Platform: macOS
Application: Arc Browser
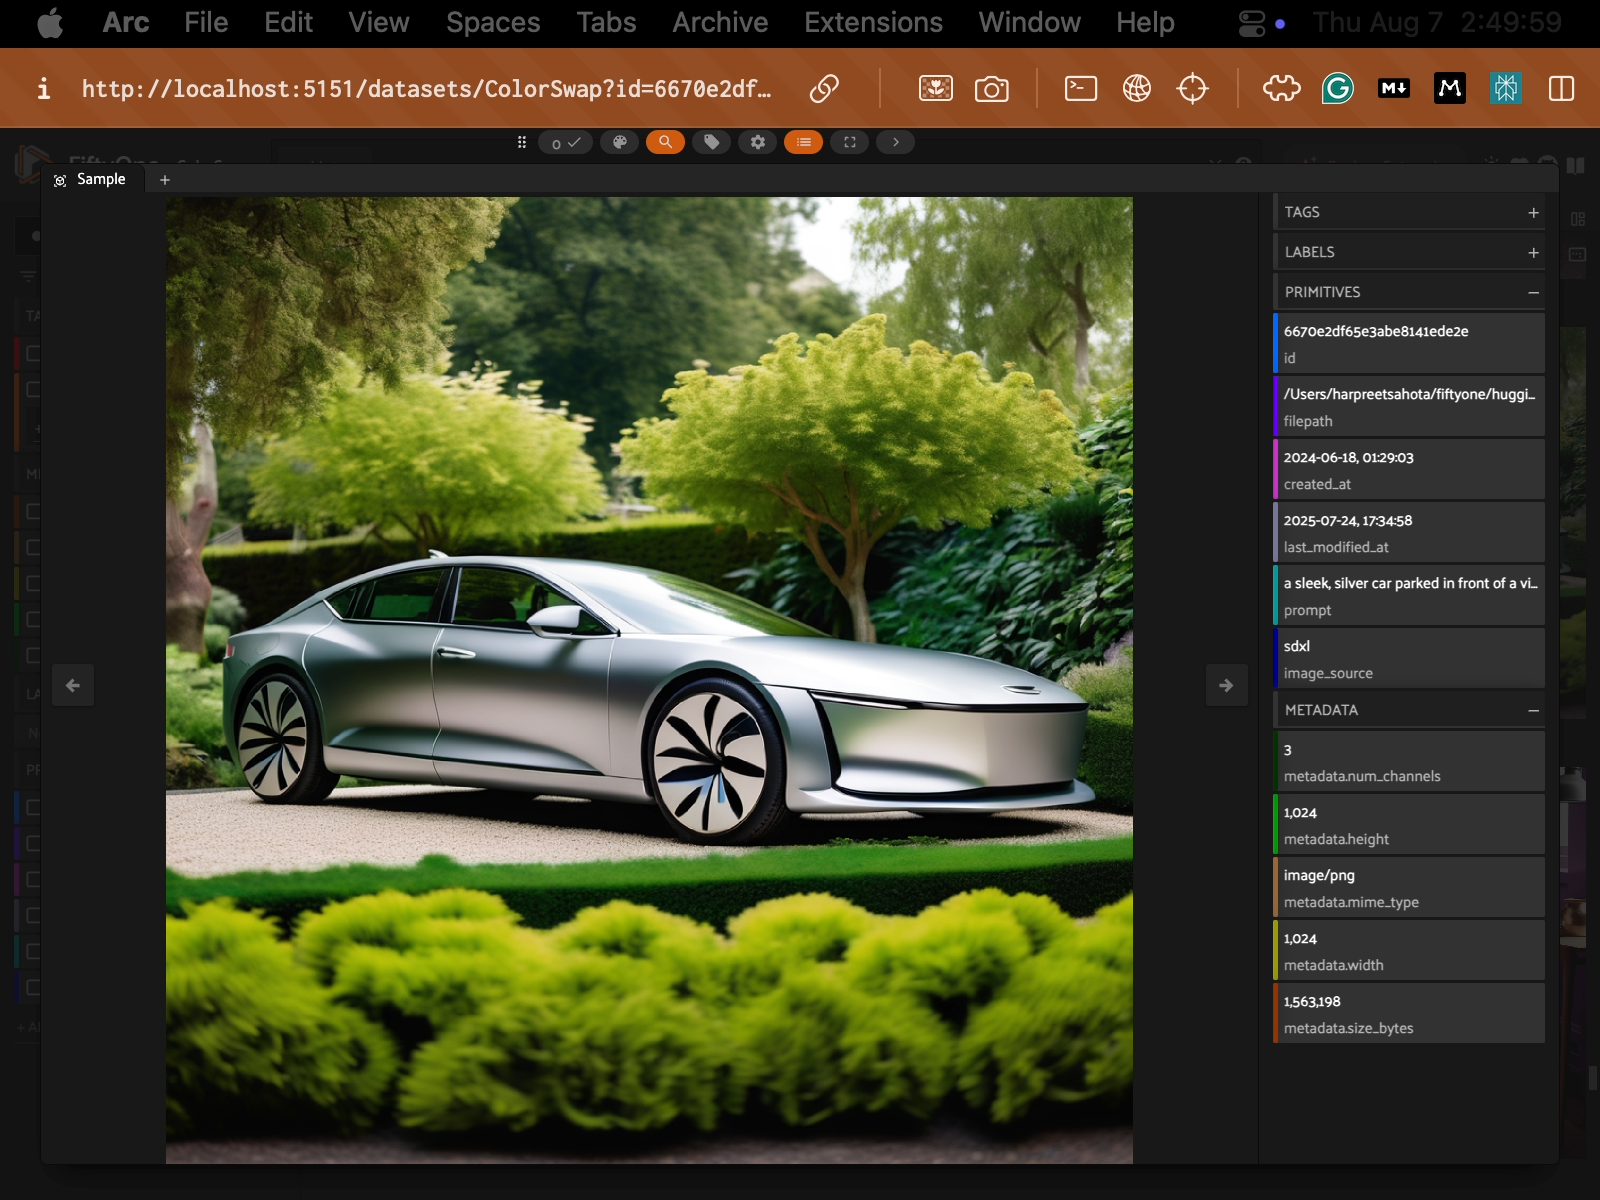
task_description: Where can I find the number of channels for this sample?
action_type: hover
element_info: Text
steps_since_start: 1